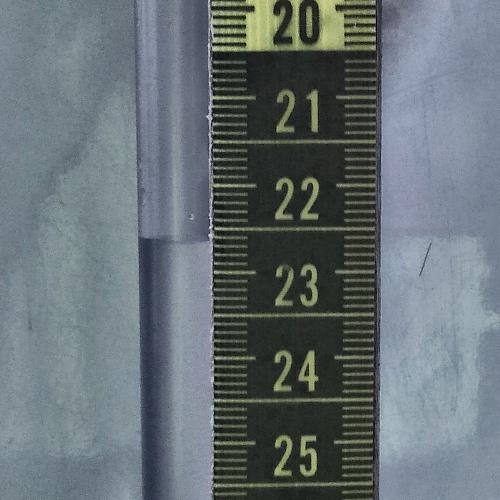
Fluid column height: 22.7 cm